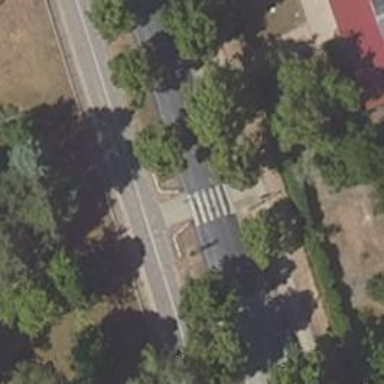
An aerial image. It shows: Footway along the road.